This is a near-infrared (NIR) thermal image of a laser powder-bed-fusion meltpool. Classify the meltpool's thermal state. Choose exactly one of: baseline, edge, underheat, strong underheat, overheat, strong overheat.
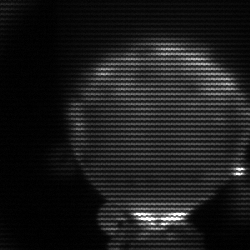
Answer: edge